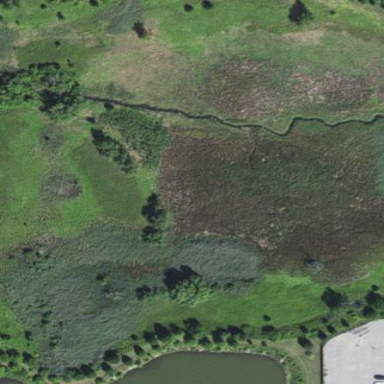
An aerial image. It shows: Marshy wetland area.